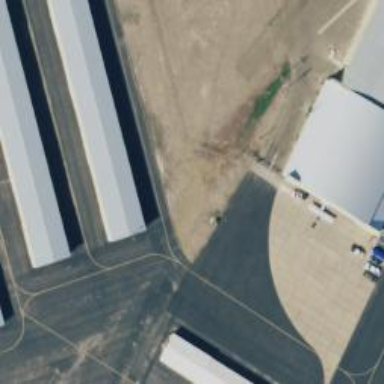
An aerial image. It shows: Image of taxiway at airport.